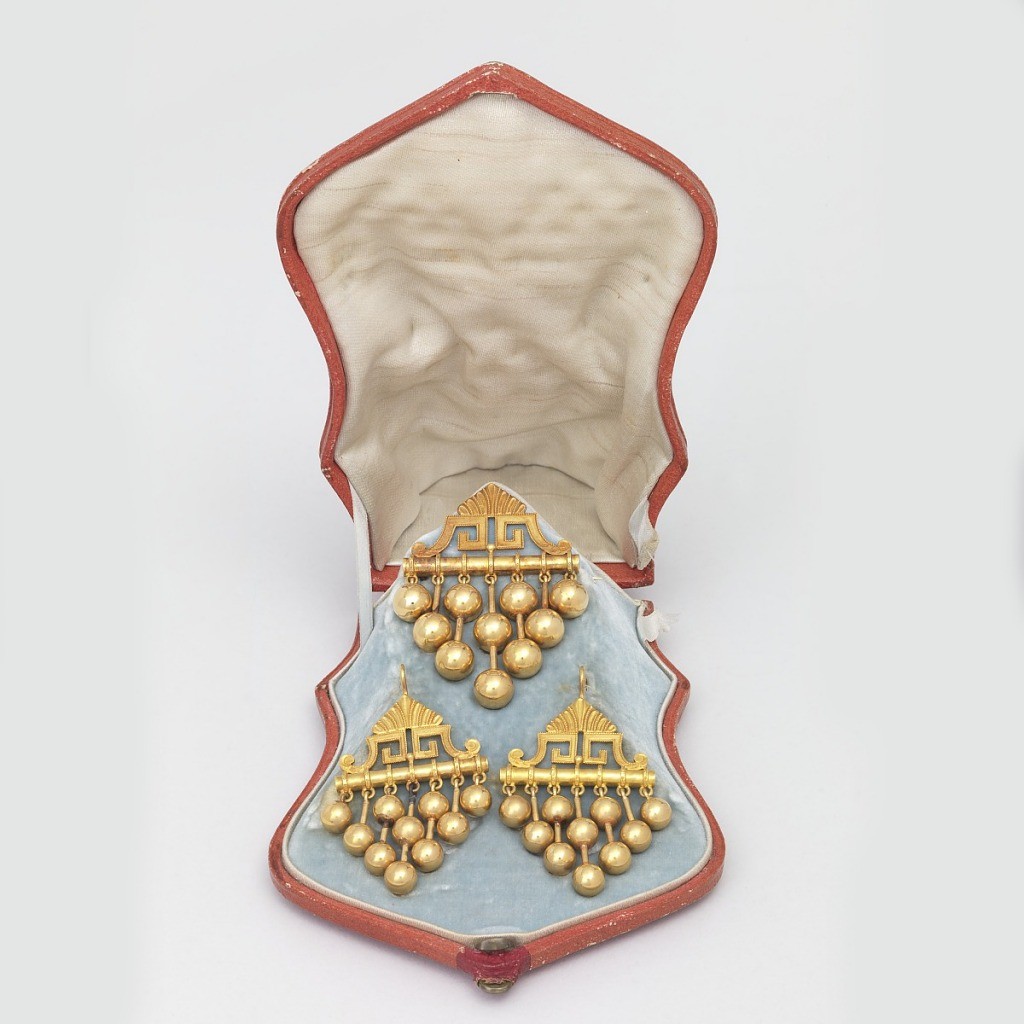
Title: Brooch and box
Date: ca. 1880
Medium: (Brooch) Gold (Box) red leather, blue velvet, white satin
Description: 1946-50-37-a,b: (A)Brooch with a bar surmounted by pointed ornamen...;     1946-50-38-a,b: a) Earrings in design of bar surmounted by pointed...